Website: macys
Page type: newsletter-management
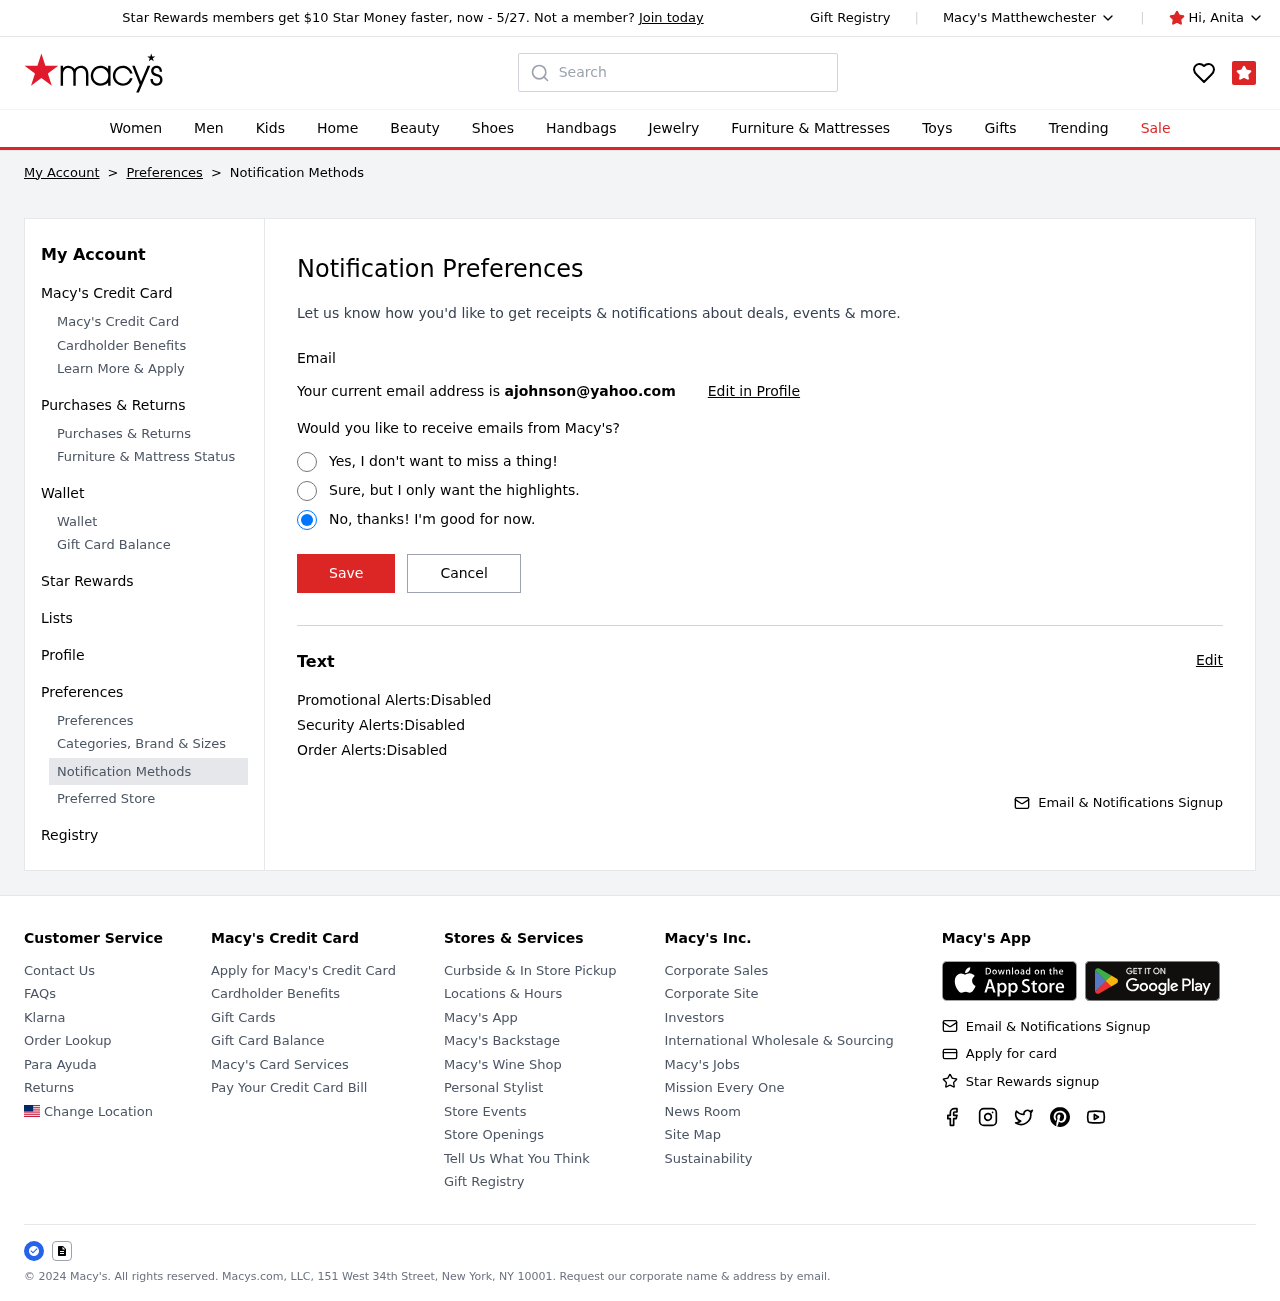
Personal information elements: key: PII_CITY
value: Matthewchester
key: PII_EMAIL
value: ajohnson@yahoo.com
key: PII_FIRSTNAME
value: Anita
Search elements: key: HEADER_SEARCH
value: Search